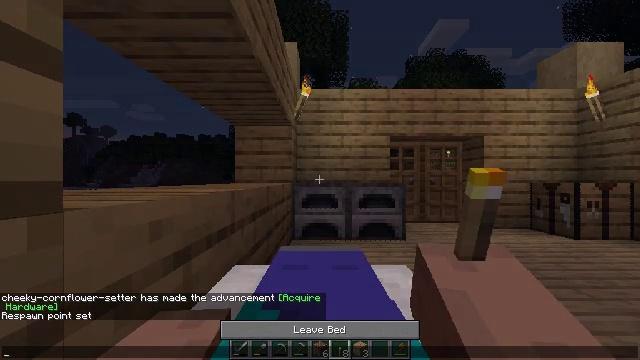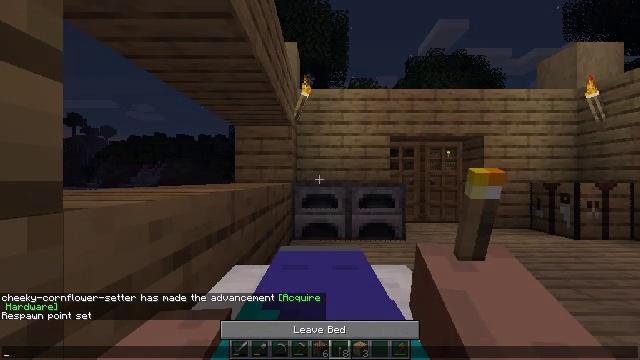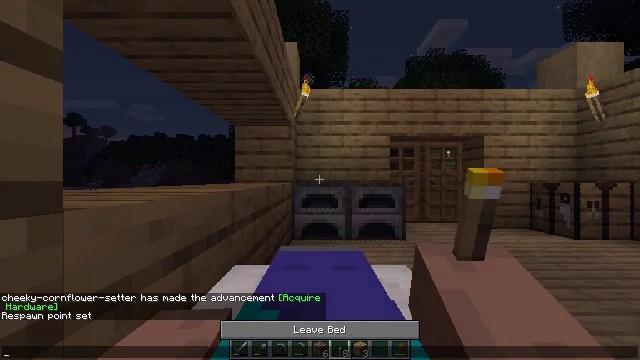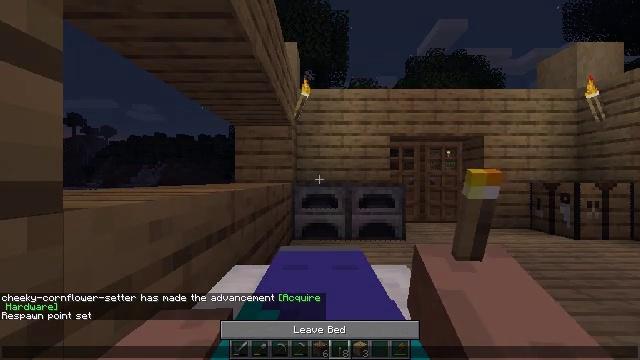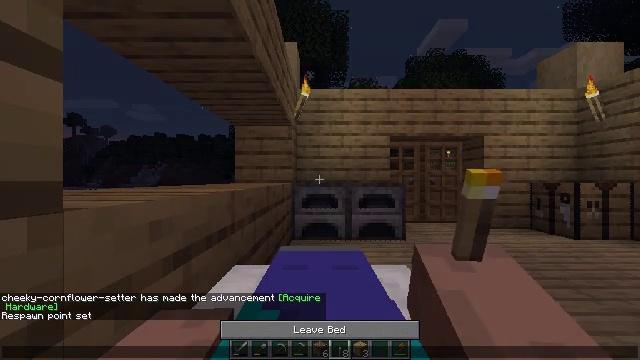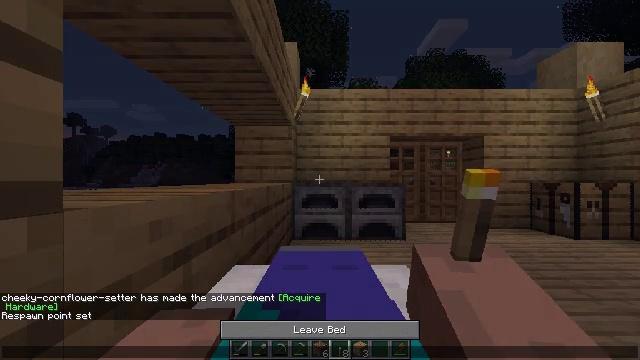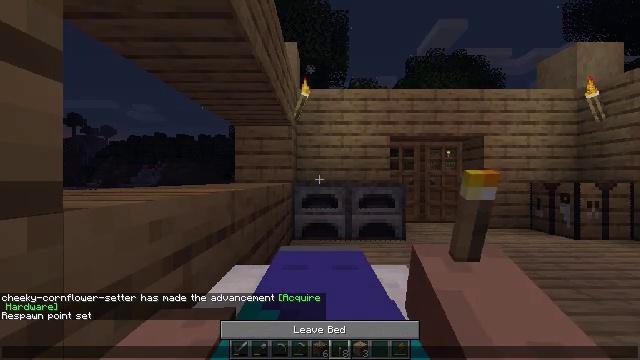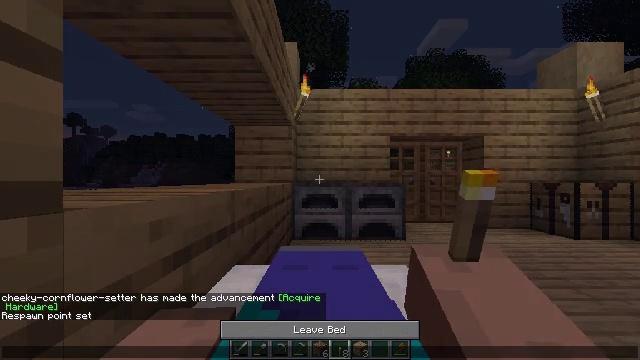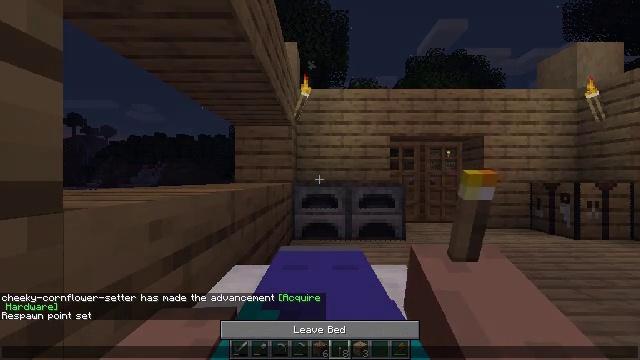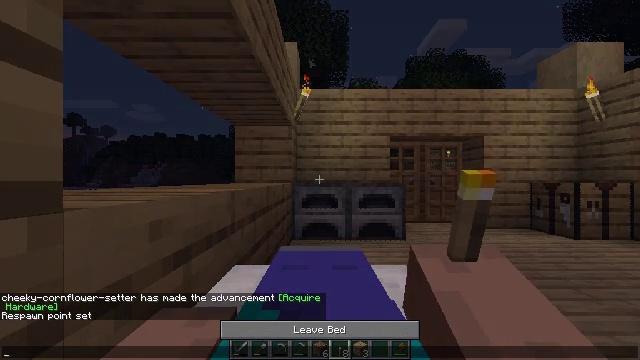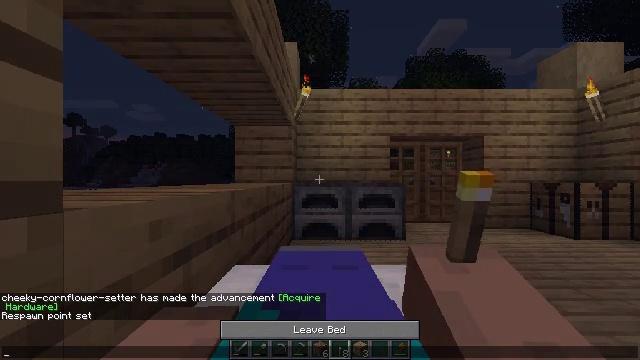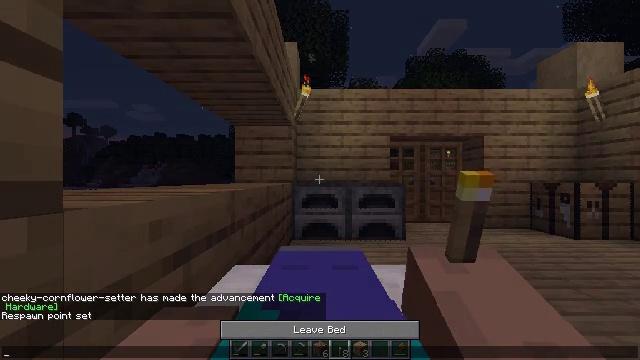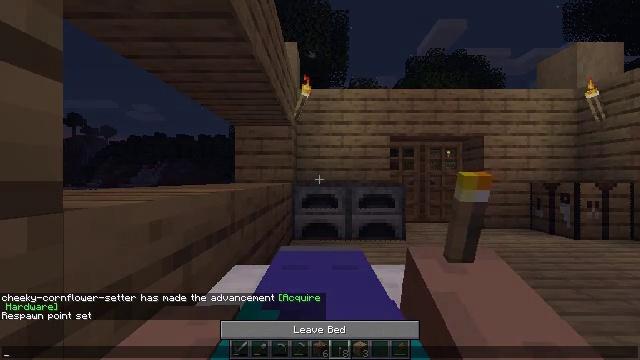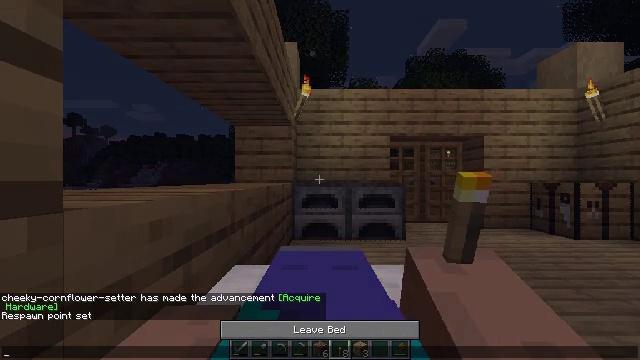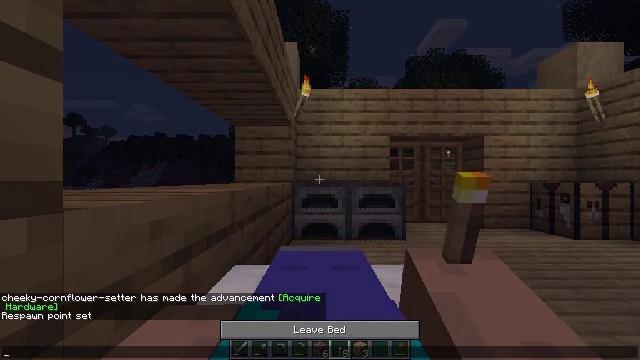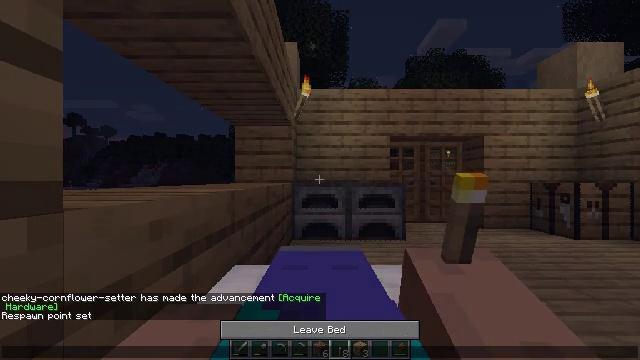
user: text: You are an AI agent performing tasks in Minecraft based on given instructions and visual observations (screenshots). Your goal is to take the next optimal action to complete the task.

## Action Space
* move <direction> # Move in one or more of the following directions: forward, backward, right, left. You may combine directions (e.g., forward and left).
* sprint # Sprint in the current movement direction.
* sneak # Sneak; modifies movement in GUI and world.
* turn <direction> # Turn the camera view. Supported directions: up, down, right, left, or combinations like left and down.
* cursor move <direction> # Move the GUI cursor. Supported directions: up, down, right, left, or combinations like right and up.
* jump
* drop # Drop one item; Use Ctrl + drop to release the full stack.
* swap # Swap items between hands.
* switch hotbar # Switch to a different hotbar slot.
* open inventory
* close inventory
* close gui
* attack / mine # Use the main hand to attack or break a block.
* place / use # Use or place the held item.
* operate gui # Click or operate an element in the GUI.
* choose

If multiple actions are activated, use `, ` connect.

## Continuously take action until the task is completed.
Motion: motion action
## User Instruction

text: Mine a chest to move it.
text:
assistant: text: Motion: no_op
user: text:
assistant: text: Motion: no_op
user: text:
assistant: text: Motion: no_op
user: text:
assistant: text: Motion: no_op
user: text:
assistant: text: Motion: no_op
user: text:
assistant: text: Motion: no_op
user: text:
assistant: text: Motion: no_op
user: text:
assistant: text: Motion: no_op
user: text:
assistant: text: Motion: no_op
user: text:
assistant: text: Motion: no_op
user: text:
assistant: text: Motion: no_op
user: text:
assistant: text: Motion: no_op
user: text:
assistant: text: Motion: no_op
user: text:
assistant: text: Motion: no_op
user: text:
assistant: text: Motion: no_op
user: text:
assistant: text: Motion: no_op
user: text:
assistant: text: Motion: no_op
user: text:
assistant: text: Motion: no_op
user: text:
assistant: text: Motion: no_op
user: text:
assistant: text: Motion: no_op
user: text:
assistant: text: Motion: no_op
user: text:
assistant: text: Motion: no_op
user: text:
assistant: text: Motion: no_op
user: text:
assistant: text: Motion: no_op
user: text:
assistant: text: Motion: no_op
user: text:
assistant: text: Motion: no_op
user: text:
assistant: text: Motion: no_op
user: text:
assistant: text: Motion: no_op
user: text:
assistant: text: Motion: no_op
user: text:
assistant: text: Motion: no_op